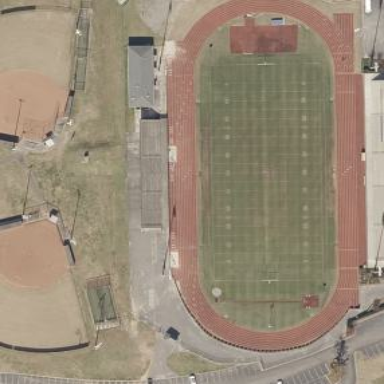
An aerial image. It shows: Stadium used for American football and running sports.